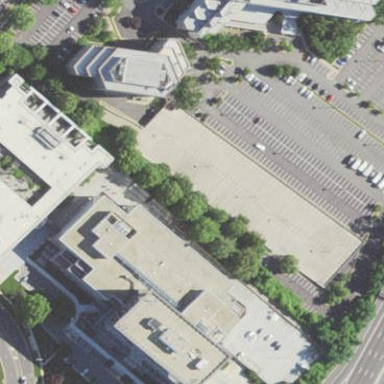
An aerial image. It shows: Multi-storey parking building.